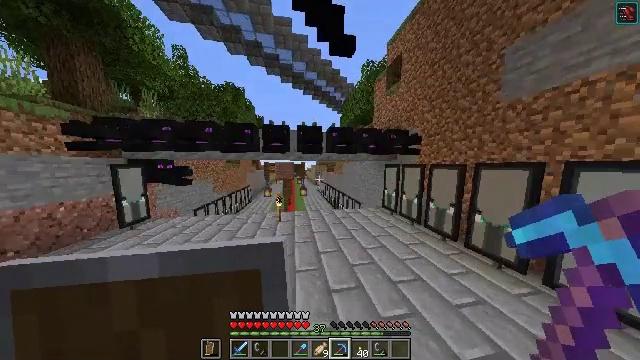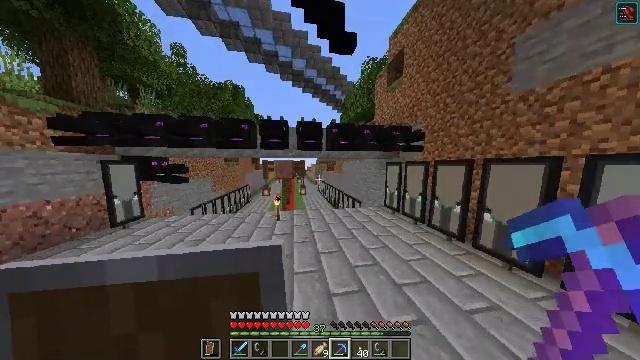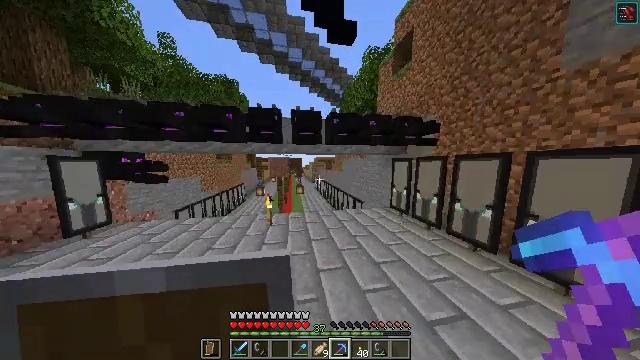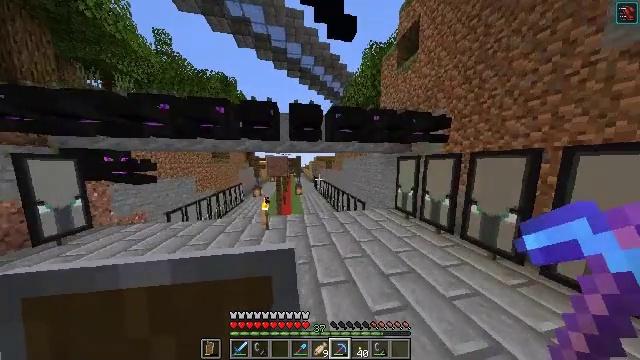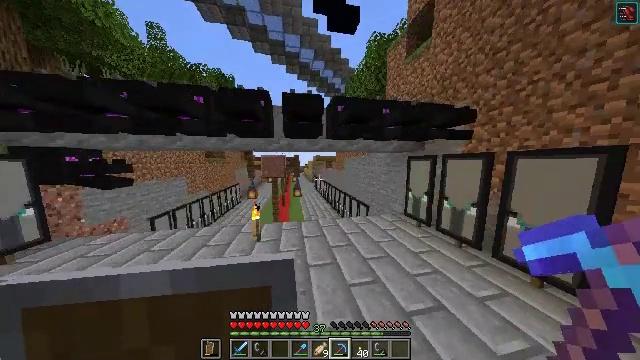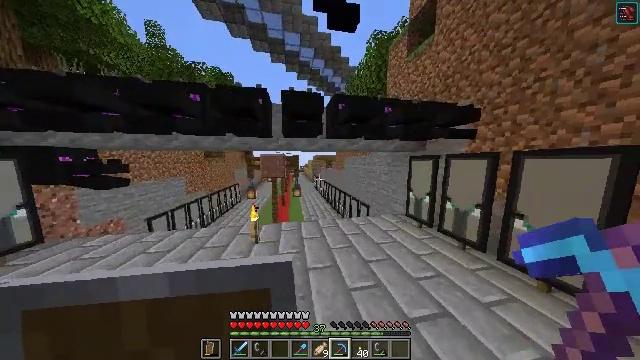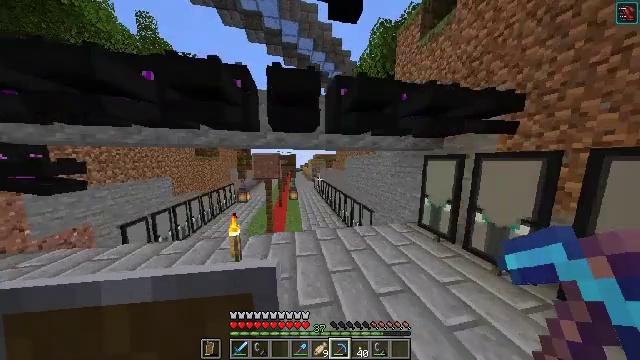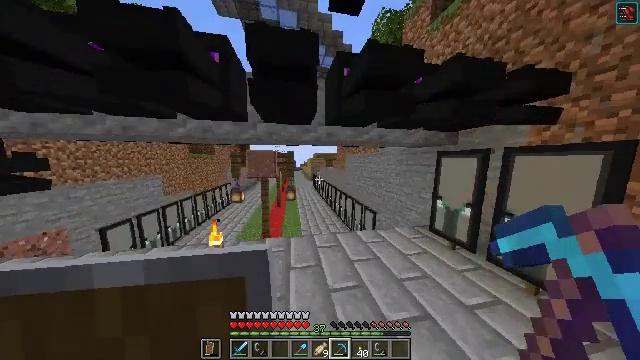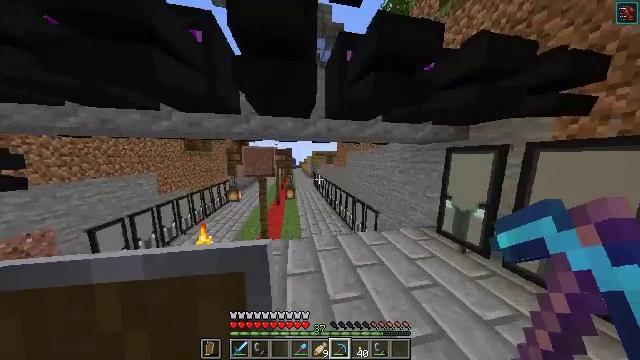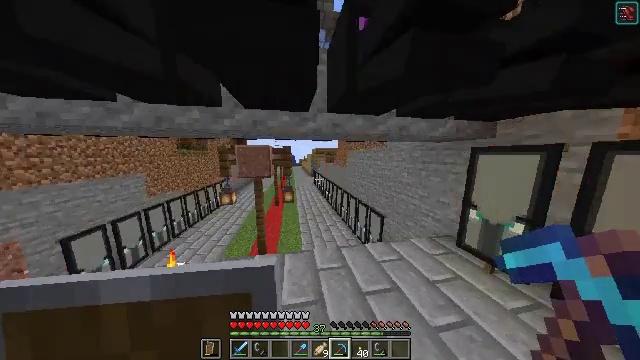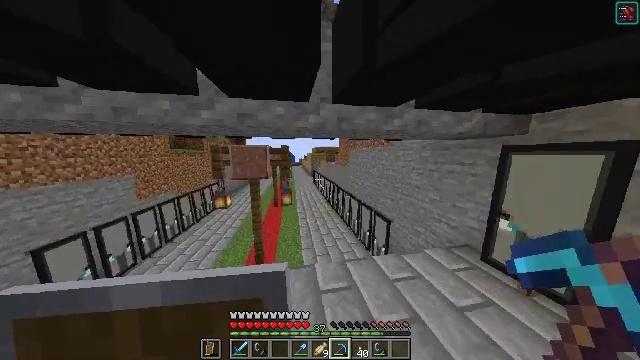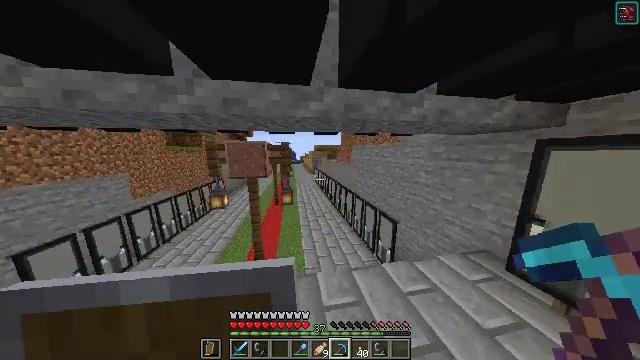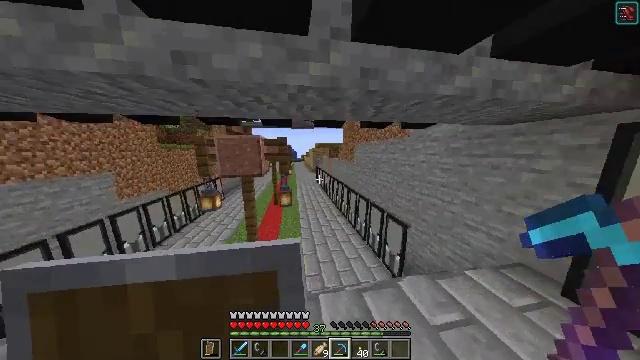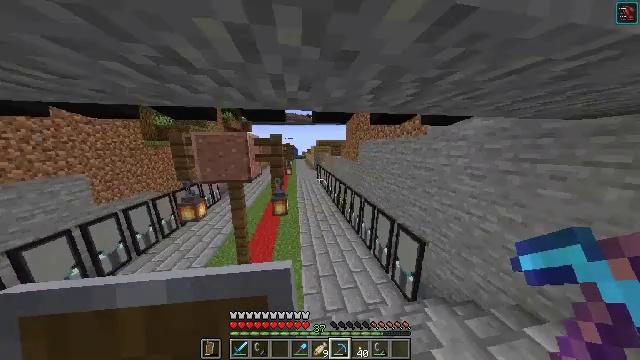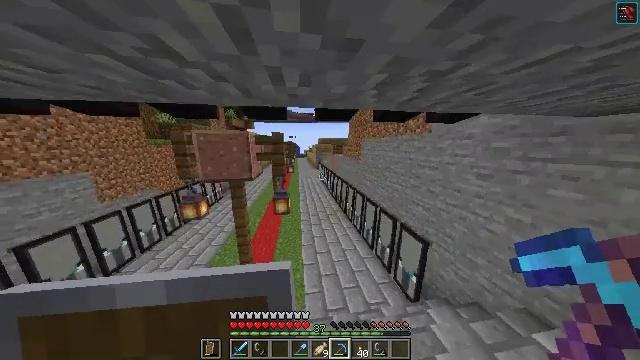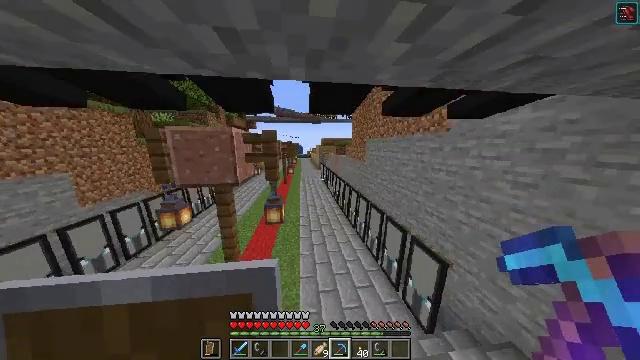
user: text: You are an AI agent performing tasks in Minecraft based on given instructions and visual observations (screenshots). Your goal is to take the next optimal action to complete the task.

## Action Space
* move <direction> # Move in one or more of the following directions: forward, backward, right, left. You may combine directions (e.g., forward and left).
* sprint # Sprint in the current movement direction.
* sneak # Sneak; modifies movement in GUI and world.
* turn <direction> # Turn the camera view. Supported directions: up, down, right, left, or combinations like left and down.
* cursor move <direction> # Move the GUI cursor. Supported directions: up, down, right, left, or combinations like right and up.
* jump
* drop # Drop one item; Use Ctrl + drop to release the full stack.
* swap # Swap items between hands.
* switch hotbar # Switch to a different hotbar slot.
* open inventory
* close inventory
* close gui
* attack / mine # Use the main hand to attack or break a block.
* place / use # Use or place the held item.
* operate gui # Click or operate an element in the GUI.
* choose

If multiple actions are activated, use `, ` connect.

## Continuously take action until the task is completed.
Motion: motion action
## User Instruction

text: Collect crimson fungus by left-clicking.
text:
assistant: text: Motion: move forward
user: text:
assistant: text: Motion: move forward
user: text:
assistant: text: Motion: move forward
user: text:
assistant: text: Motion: move forward
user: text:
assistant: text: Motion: move forward
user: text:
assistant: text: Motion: move forward
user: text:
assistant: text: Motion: move forward
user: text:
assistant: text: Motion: move forward
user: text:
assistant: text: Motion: move forward
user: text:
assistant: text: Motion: move forward
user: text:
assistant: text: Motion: move forward, turn down
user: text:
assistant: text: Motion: move forward
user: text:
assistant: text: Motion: move forward
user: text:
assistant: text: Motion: move forward
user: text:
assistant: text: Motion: move forward and move right, turn left
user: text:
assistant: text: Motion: move forward and move right
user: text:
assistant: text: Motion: move forward, turn left
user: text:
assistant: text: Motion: move forward, turn left
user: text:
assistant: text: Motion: move forward, turn left
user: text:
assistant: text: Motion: move forward, turn left
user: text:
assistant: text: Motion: move forward, turn left
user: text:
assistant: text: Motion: move forward
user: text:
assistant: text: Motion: move forward
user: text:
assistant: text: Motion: move forward
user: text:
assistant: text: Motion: move forward
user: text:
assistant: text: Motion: move forward
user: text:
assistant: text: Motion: move forward, turn right
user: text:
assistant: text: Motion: move forward, turn right
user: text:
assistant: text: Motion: move forward, turn right
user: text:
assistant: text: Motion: move forward, jump